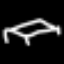
Label: bed